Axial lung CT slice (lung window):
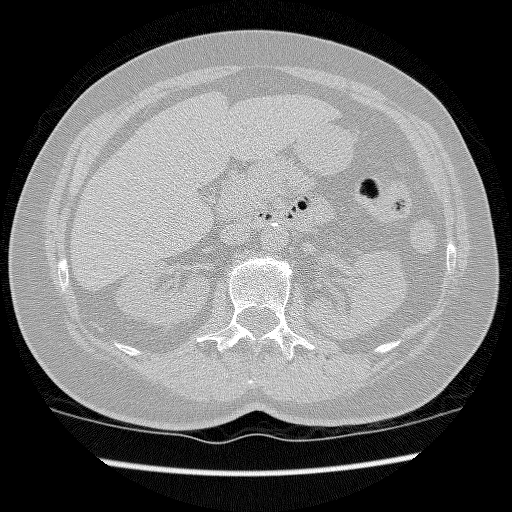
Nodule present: no